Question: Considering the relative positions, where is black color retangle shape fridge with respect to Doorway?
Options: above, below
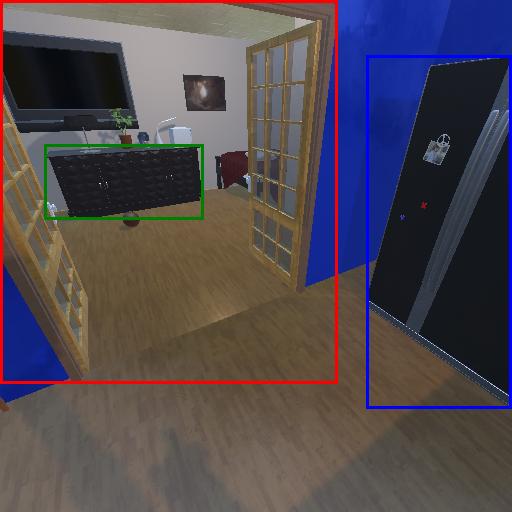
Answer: above